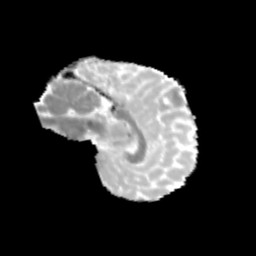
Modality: MD
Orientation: sagittal
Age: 13
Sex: male
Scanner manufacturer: siemens
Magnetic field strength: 3 T
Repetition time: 3.8 s
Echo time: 0.07 s